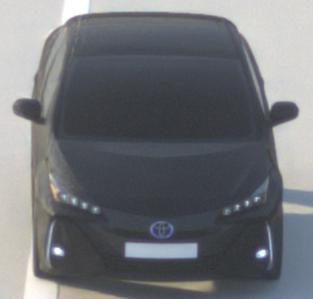
Make: Toyota
Model: Prius 1.8 Plug-In Hybrid
Detailed model: Prius (XW5) Plug-In
Model produced from: 2019/07
Model produced until: 2020/07
Doors: 5
Color: black
Road condition: dry road
Daytime: sunrise or sunset
Contrast: low contrast